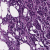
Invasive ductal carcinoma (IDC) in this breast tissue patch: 0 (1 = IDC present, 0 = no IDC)